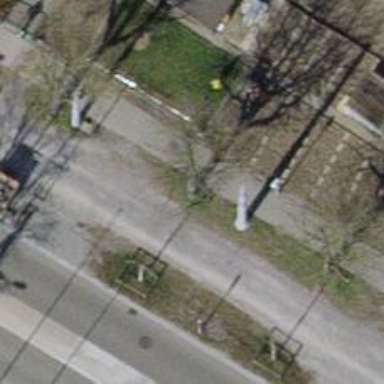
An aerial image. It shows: Avenue of trees.